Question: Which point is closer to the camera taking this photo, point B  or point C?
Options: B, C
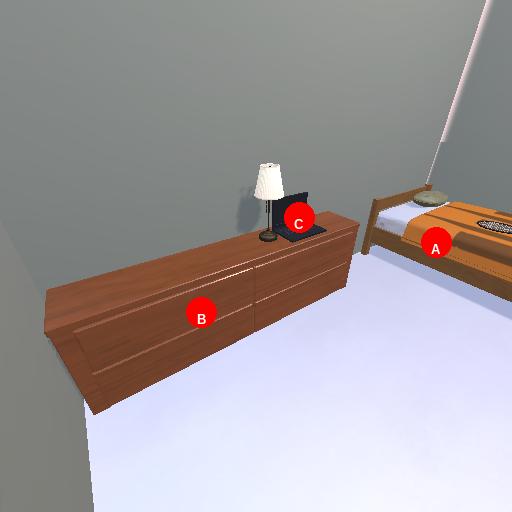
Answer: B